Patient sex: F
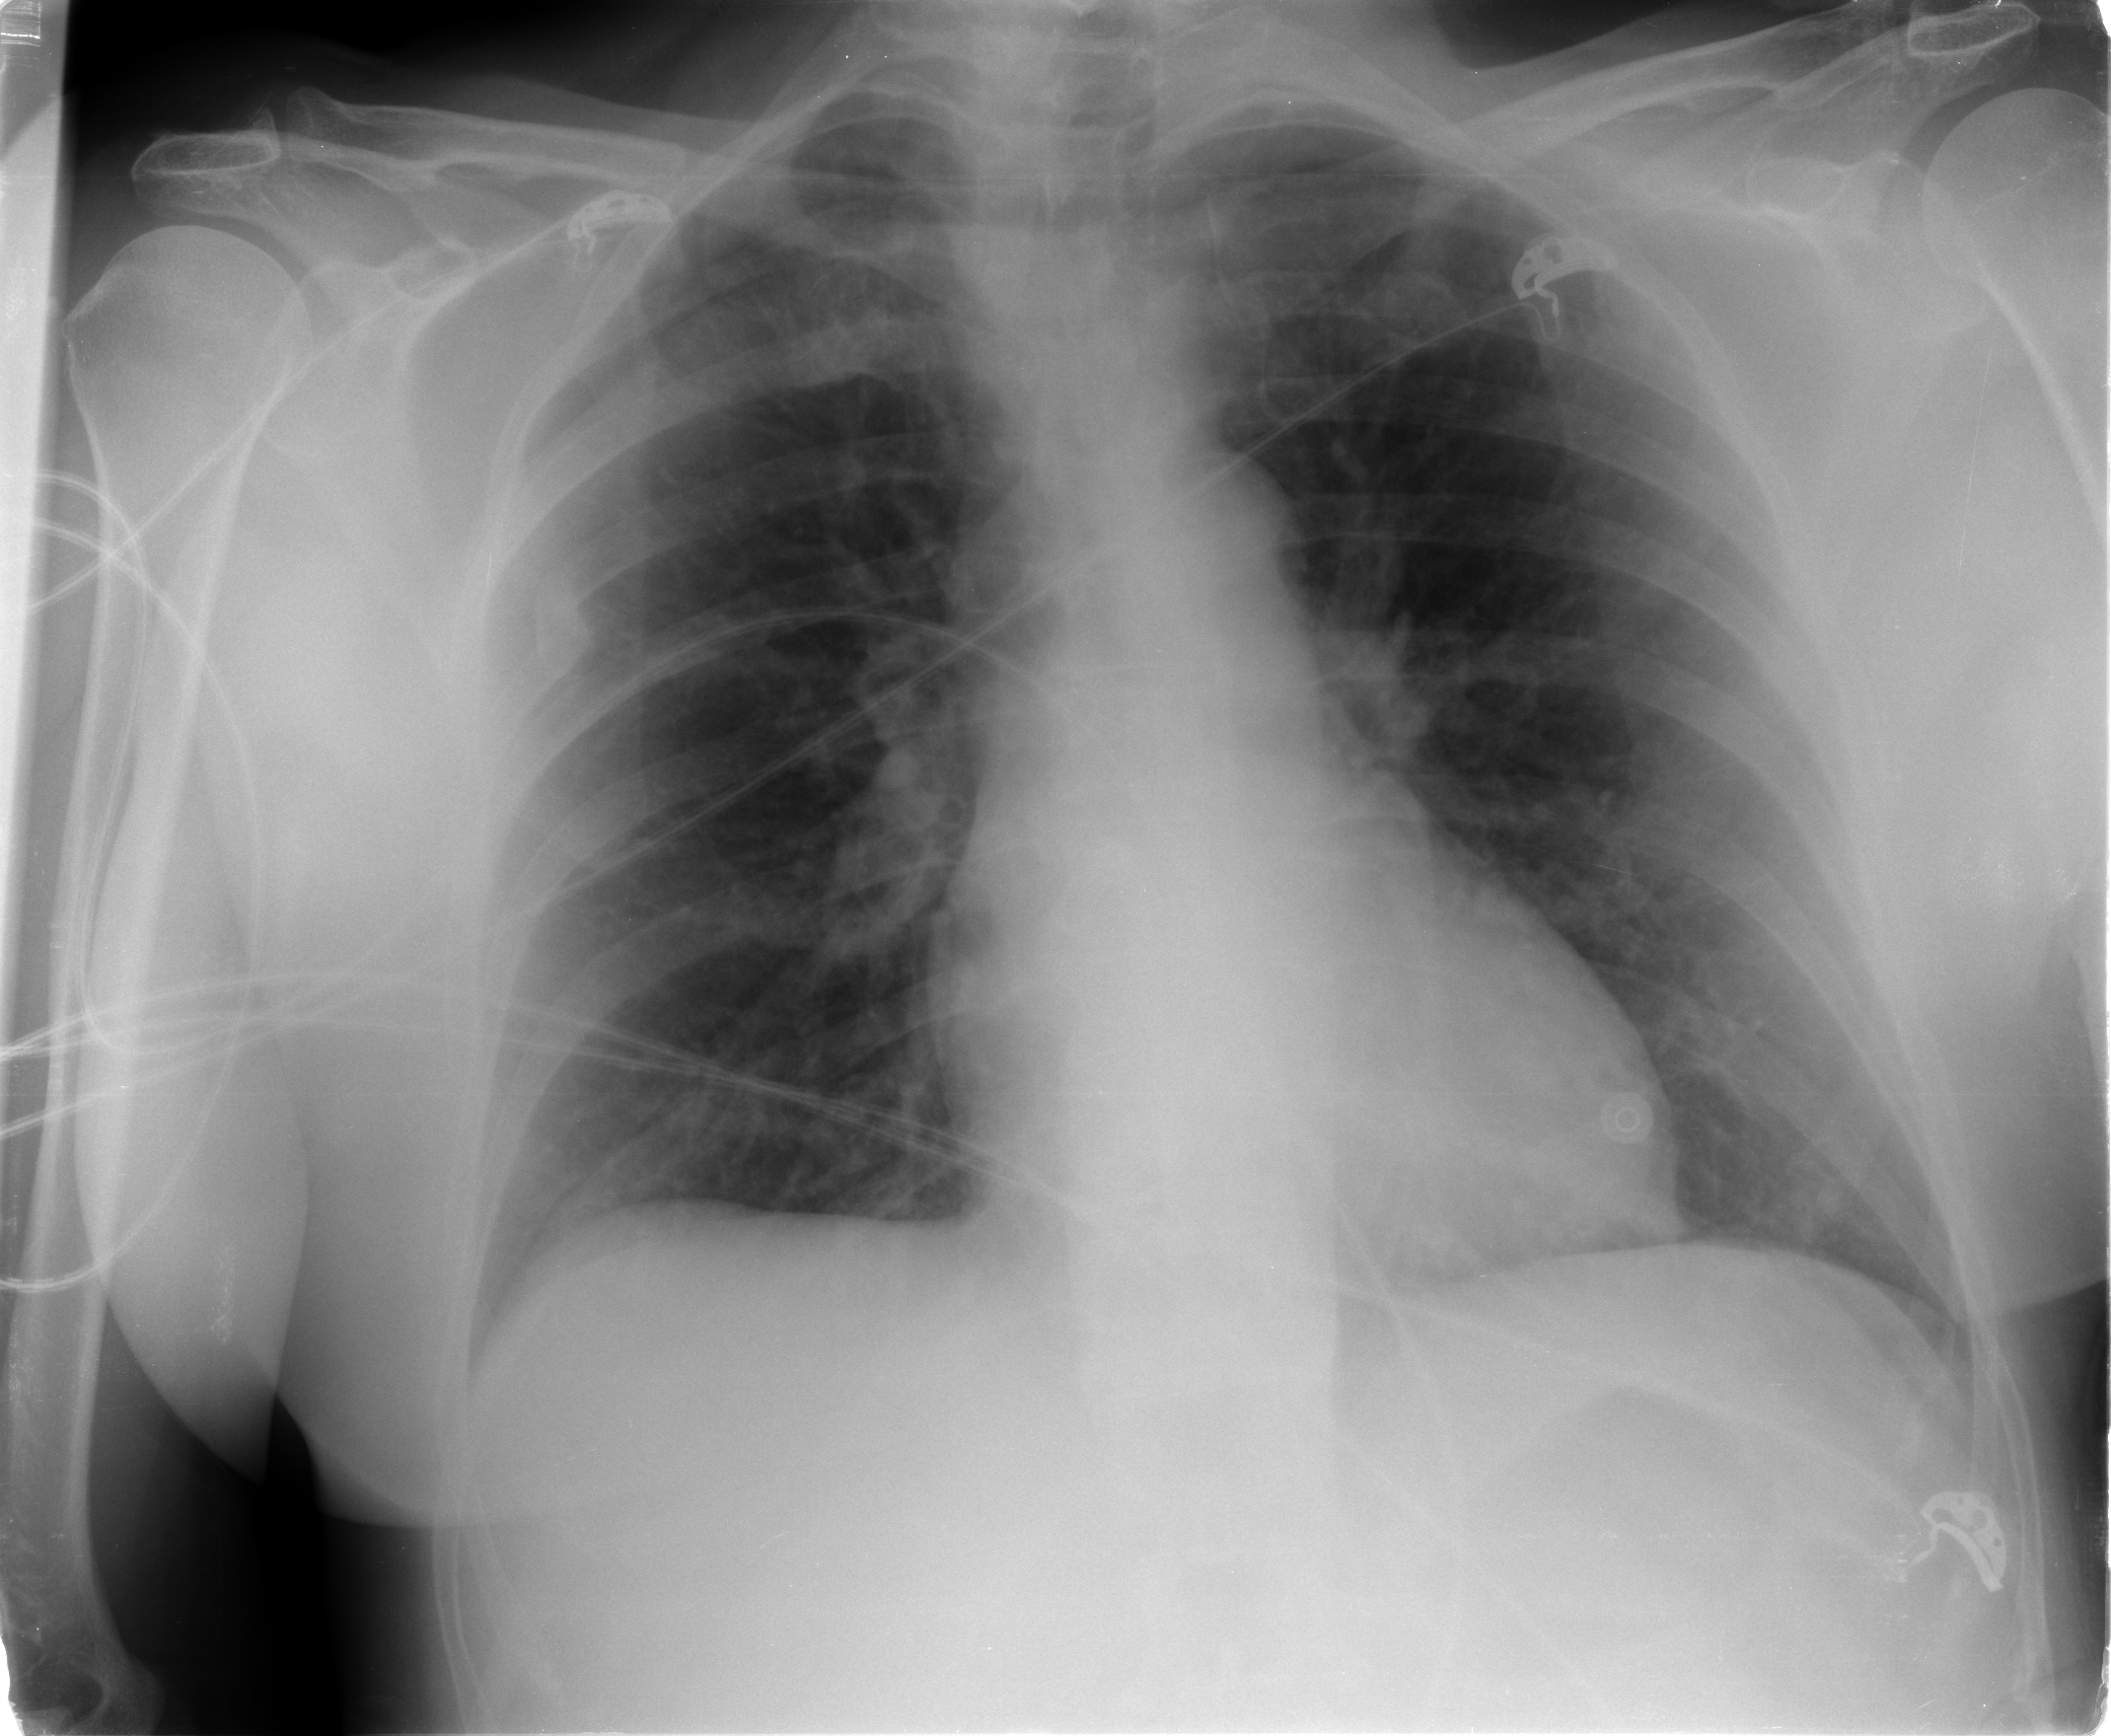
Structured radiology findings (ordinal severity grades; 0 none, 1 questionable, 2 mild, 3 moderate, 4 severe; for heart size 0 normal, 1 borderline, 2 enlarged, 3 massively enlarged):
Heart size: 0
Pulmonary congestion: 2
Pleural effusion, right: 0
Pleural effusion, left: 0
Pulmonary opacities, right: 0
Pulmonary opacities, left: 0
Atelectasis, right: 0
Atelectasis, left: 0